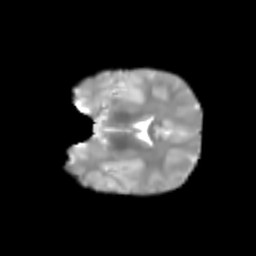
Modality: T2w
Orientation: coronal
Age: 6
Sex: male
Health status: healthy